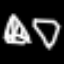
Label: diamond